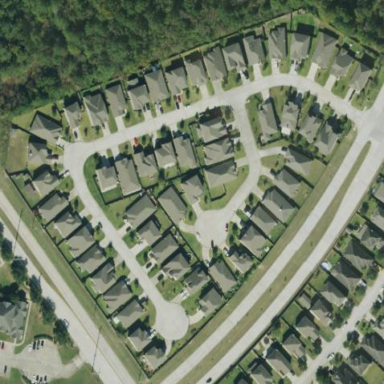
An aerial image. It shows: Residential neighbourhood.